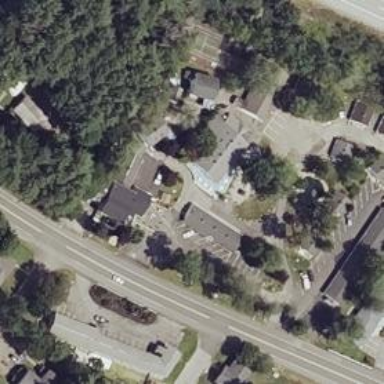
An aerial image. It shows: Commercial area with motel catering to tourists.